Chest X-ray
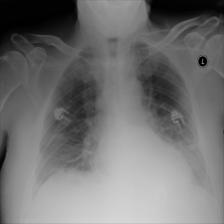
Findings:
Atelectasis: positive
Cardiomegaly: negative
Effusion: negative
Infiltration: negative
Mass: negative
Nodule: negative
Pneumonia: negative
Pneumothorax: negative
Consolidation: negative
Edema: negative
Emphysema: negative
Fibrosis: negative
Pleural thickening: negative
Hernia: negative